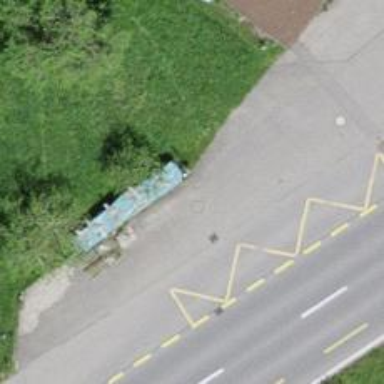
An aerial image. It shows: Bus stop with platform for public transport.